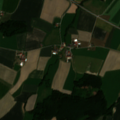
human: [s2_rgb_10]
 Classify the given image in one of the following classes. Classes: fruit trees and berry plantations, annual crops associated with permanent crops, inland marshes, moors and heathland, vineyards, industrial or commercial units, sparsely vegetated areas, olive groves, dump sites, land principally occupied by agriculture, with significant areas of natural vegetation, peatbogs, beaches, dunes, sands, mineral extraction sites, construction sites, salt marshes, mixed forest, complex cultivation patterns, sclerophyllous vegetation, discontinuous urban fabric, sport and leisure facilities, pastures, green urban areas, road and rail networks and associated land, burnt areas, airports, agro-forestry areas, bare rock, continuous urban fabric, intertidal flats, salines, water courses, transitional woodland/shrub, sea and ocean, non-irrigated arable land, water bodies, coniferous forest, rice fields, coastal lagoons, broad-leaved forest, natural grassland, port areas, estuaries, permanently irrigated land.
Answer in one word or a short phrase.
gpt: non-irrigated arable land, pastures, mixed forest